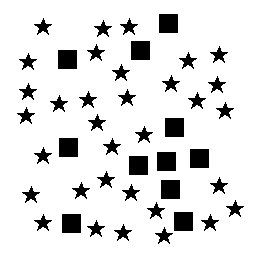
Squares: 11
Triangles: 0
Stars: 33
Total shapes: 44